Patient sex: M
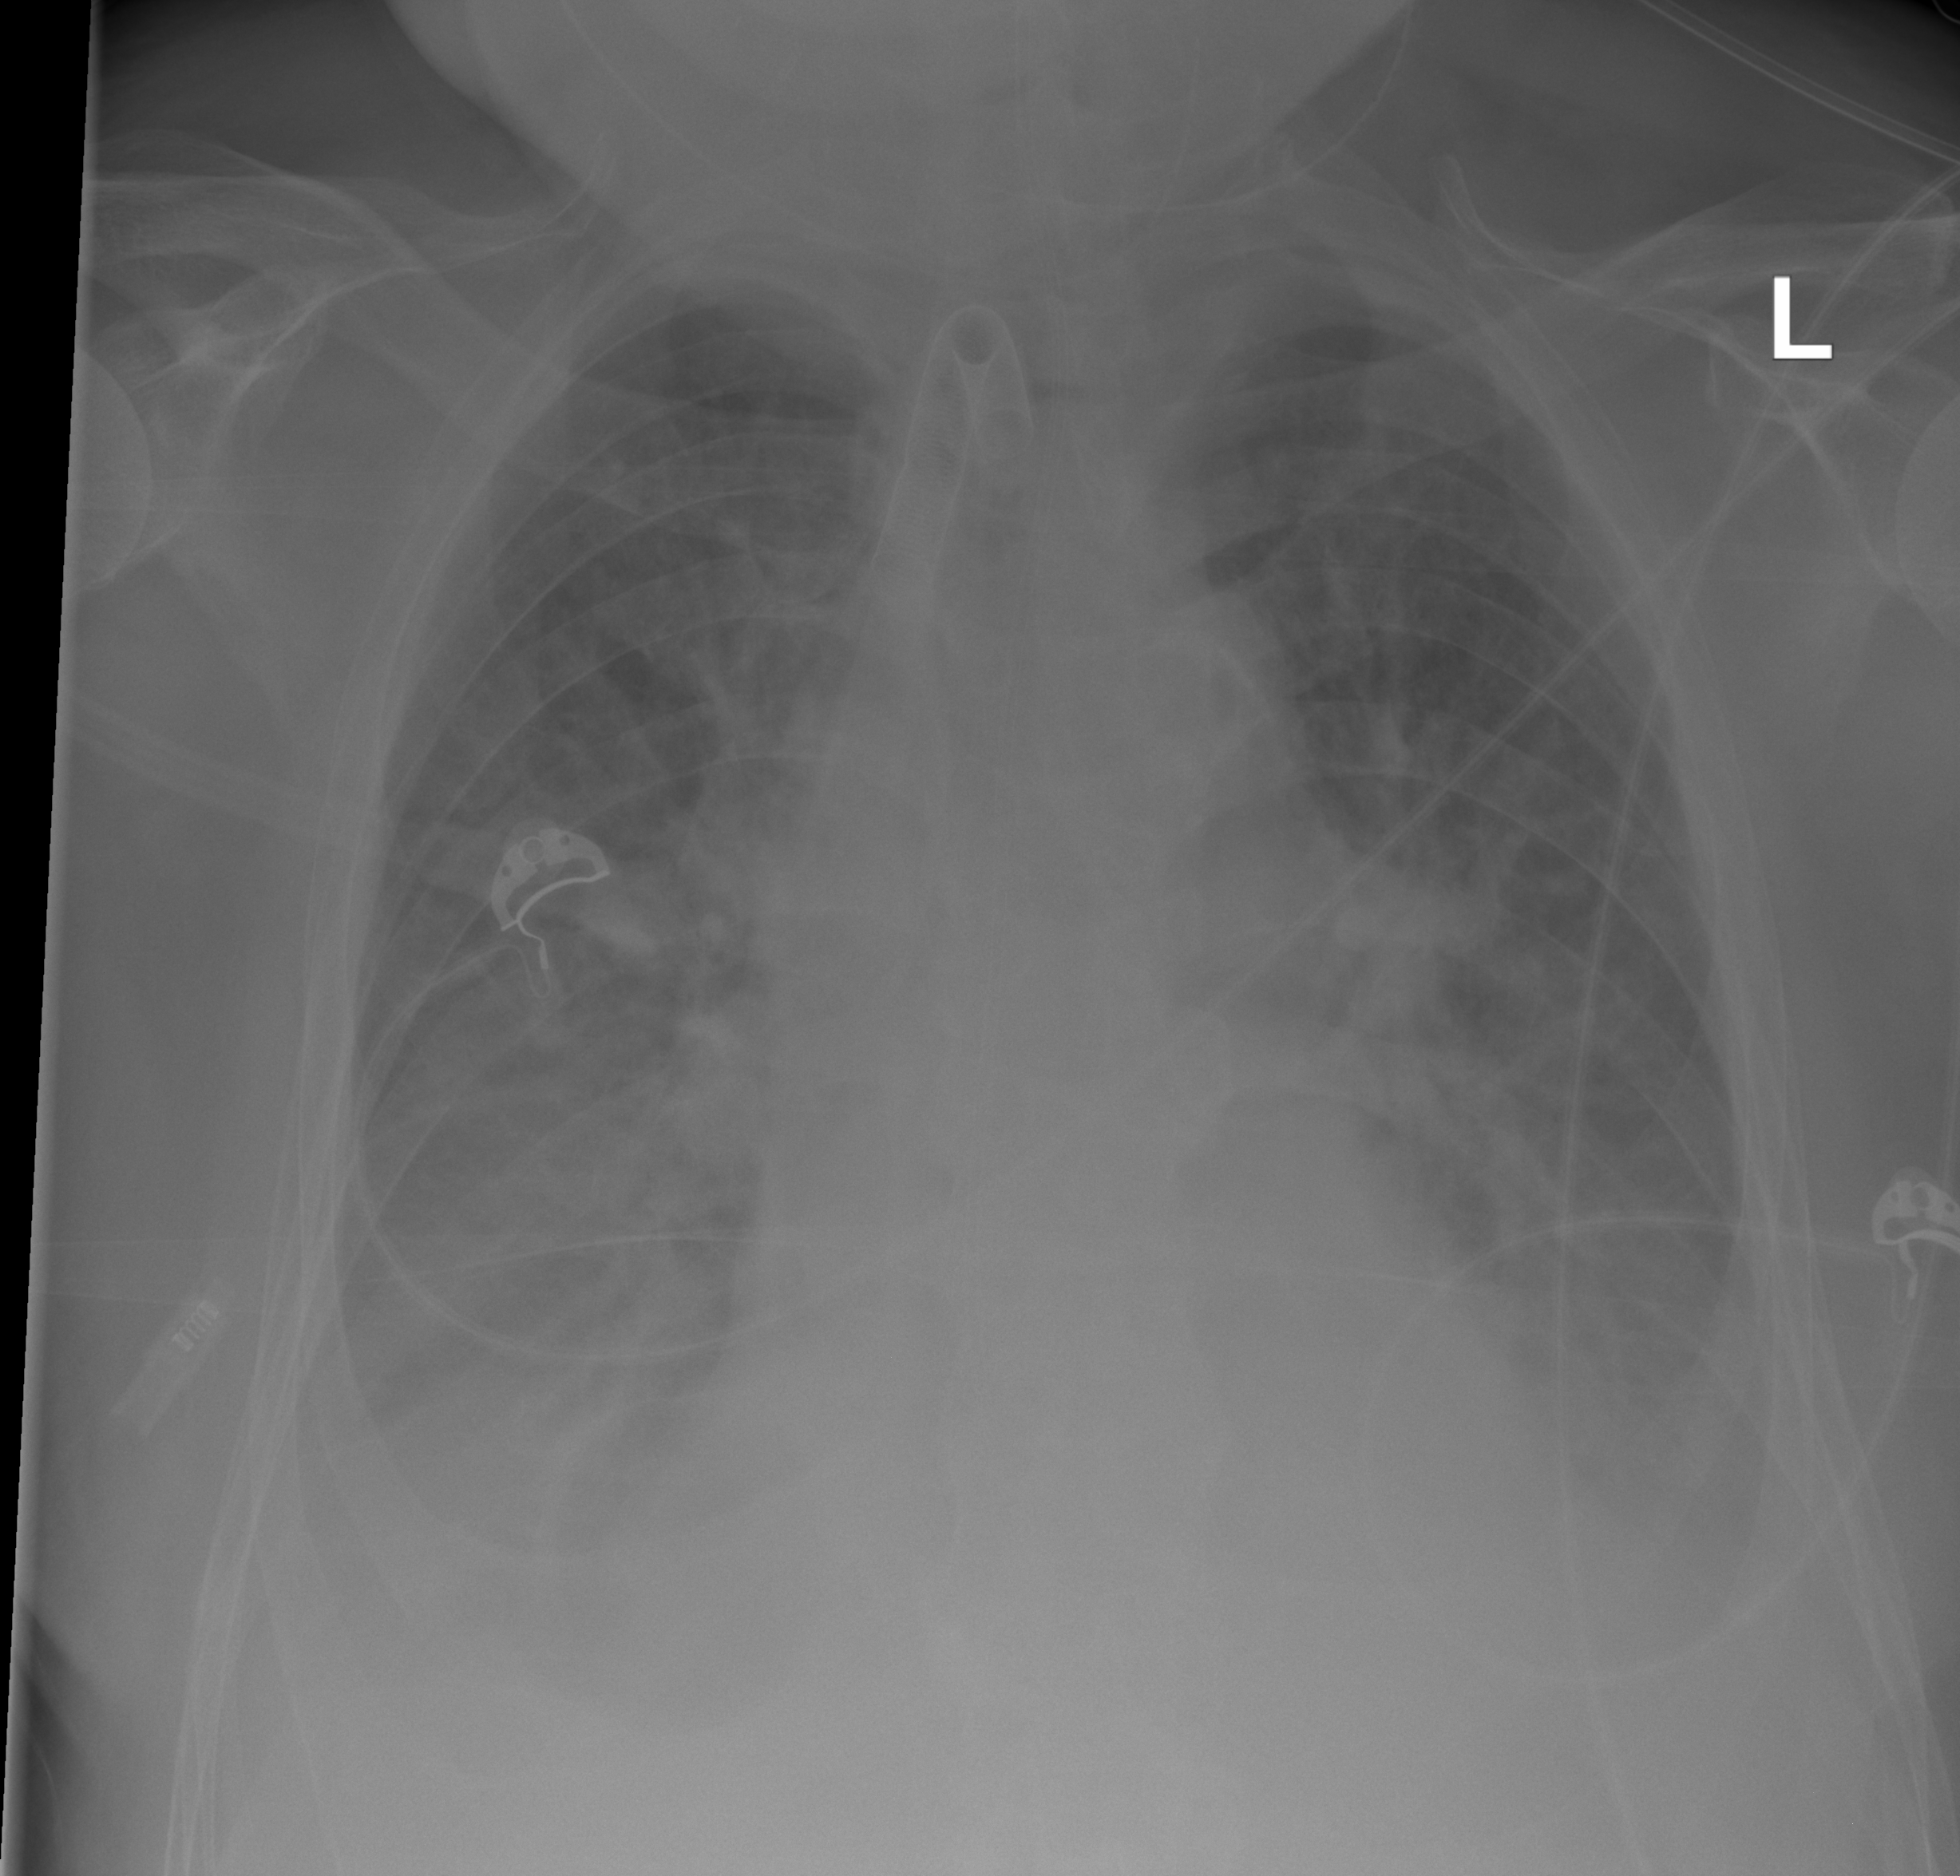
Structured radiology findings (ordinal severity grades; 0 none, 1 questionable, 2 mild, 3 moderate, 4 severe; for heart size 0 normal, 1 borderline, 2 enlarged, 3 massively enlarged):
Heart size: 0
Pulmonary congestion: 3
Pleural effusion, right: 3
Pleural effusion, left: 3
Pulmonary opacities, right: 0
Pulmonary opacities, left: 0
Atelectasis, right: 3
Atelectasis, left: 3